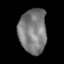
Tissue: lung
Cell type: Epithelial cells
Senescence score: 0.2298
Nuclear area (px): 1201
Mean DAPI intensity: 124.828